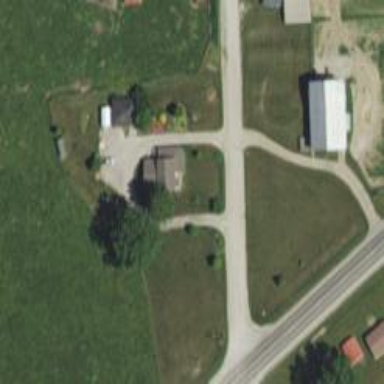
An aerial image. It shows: Driveway.